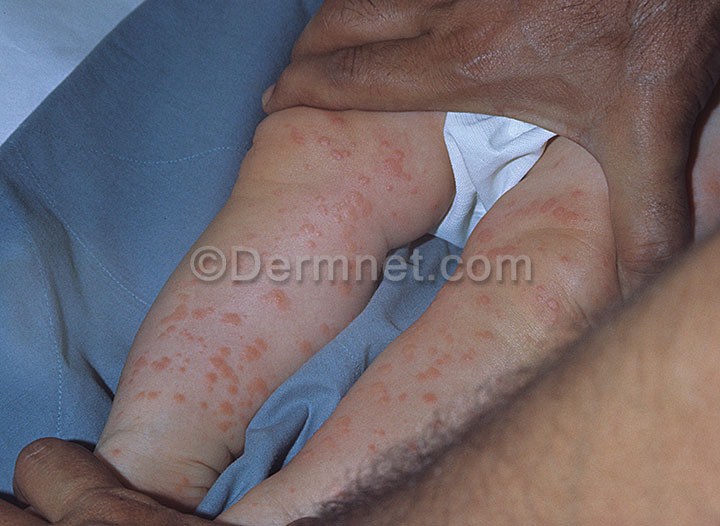
Disease: Vasculitis Photos